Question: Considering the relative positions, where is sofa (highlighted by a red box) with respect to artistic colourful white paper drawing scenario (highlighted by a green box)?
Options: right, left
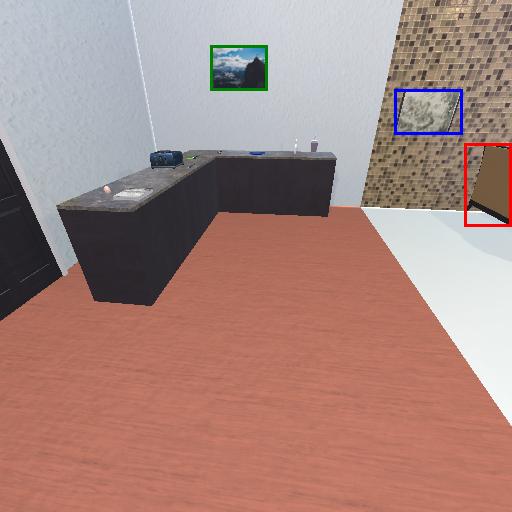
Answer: right